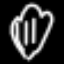
Label: leaf